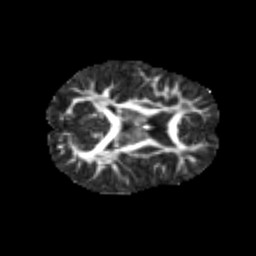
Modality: FA
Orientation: axial
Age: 6
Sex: female
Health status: healthy